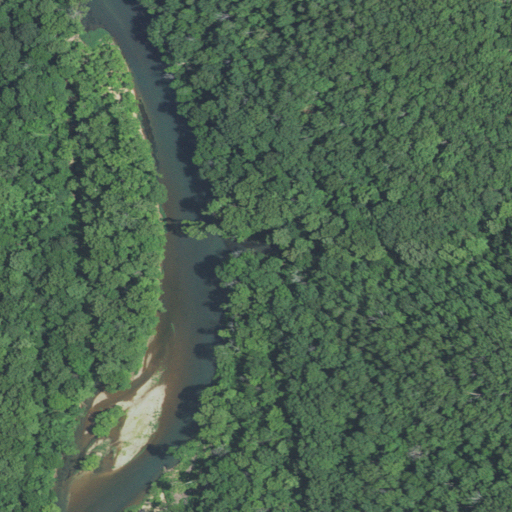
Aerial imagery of valley in Missouri named Greenbriar Hollow containing deciduous forest, open water, woody wetlands, herbaceous wetlands, and mixed forest